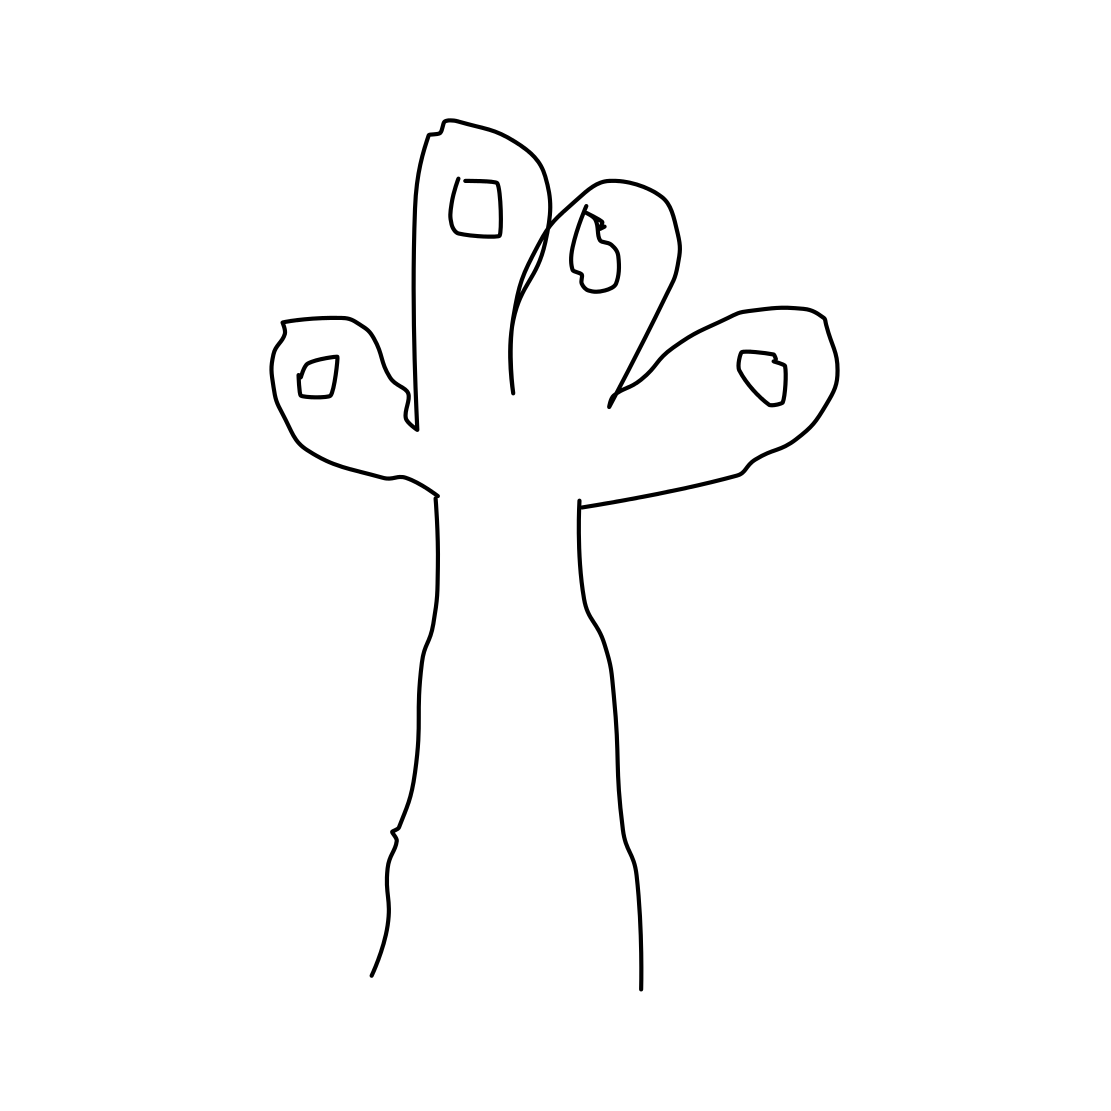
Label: hand